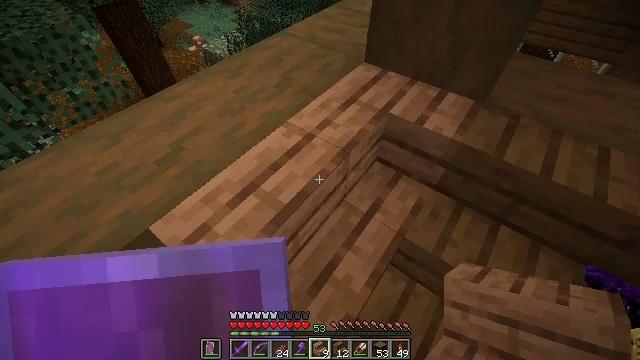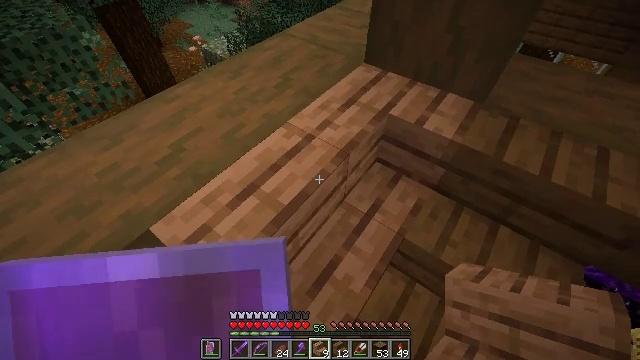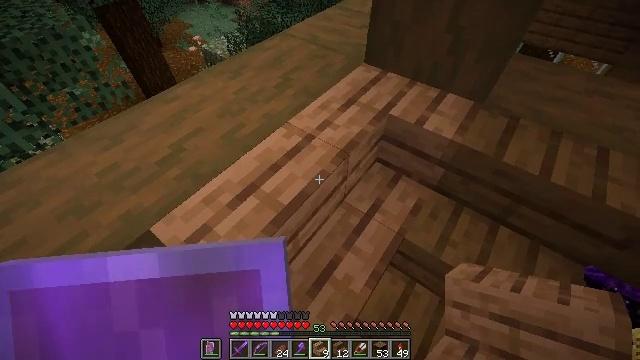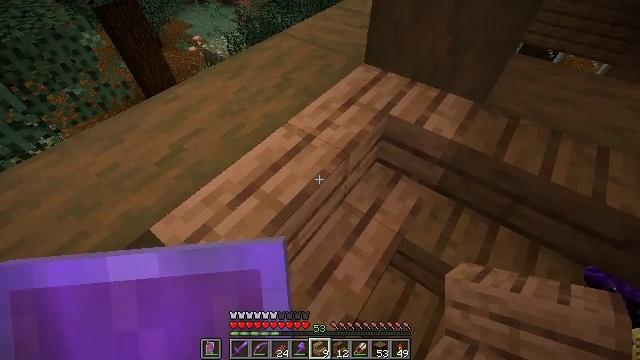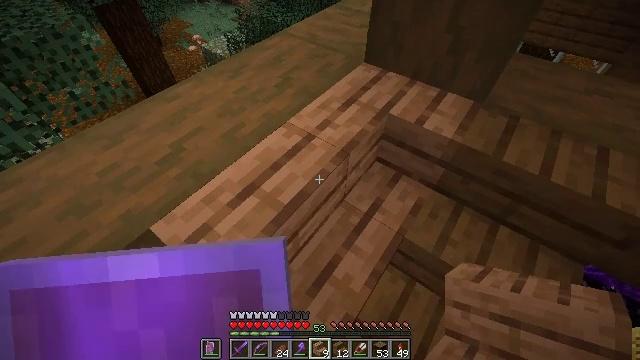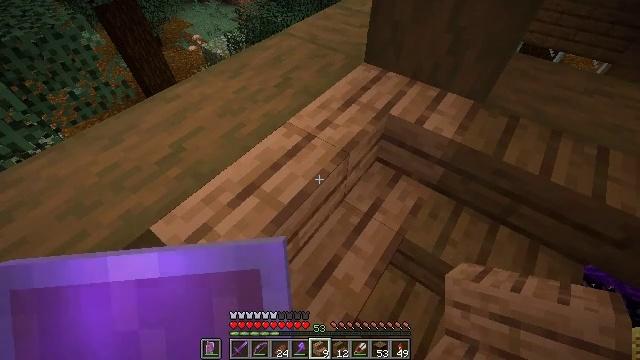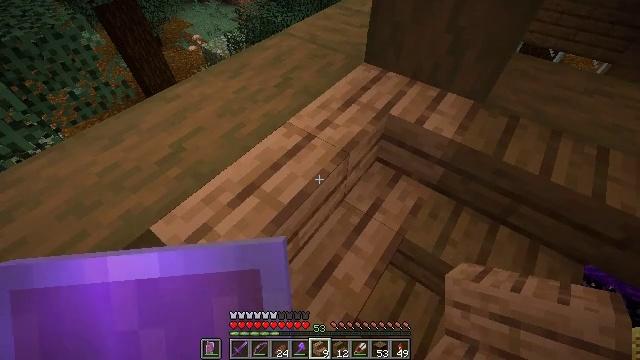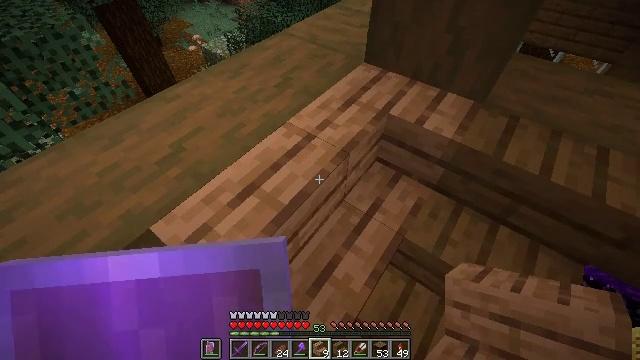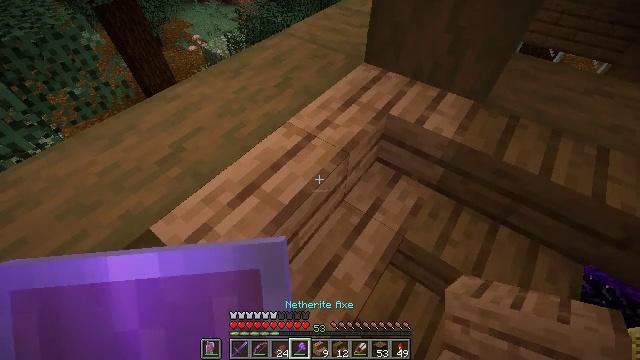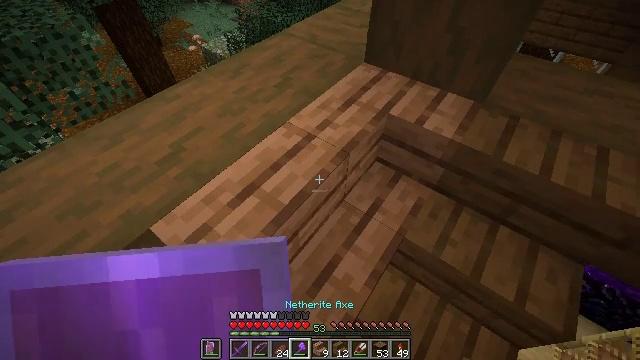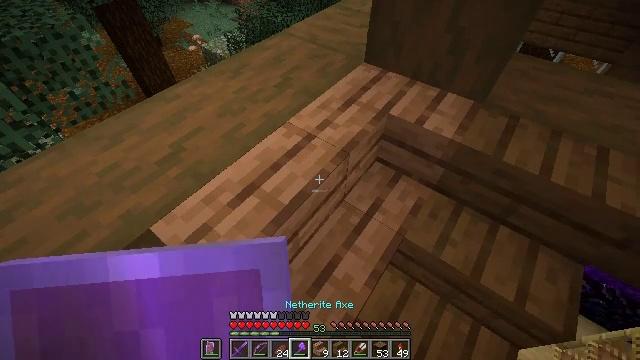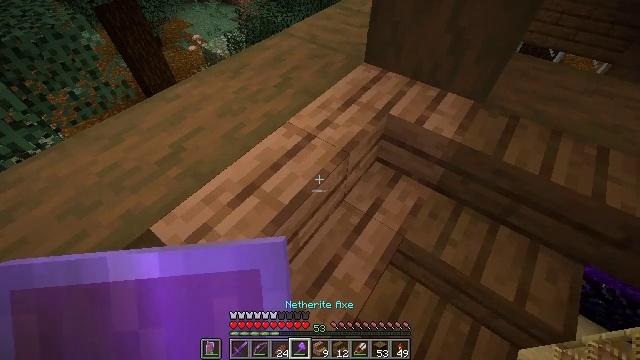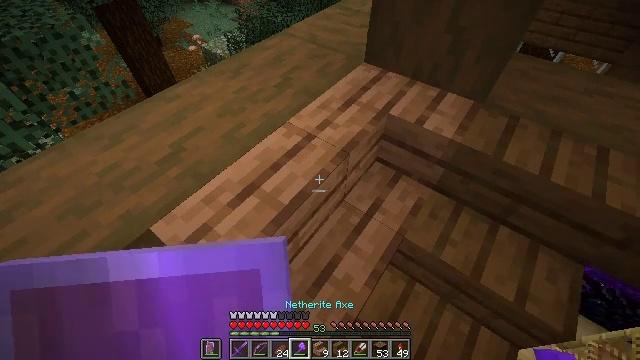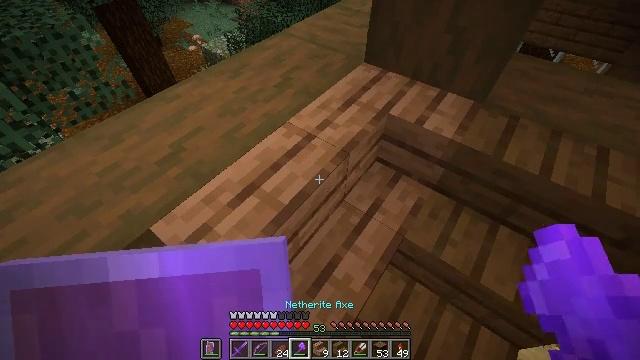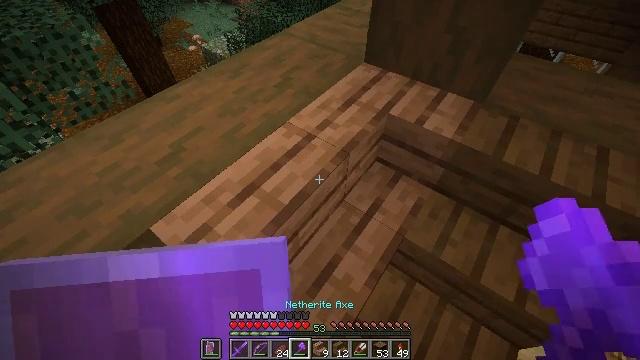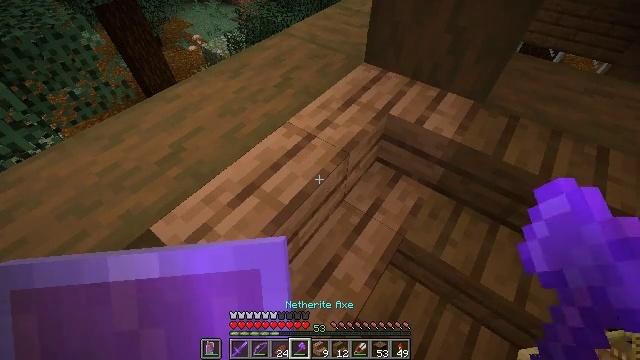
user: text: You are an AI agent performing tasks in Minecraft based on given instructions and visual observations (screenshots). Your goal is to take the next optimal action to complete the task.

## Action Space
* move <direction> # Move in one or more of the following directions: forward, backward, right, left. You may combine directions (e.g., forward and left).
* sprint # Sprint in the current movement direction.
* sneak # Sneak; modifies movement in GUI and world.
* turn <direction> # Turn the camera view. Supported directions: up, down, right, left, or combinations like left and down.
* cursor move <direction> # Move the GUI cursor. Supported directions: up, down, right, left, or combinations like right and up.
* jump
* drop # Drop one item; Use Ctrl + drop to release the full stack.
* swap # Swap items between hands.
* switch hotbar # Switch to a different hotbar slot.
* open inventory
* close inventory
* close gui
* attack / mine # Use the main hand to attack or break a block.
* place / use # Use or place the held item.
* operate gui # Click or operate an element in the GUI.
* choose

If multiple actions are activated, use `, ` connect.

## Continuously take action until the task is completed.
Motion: motion action
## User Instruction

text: Gather the jungle stairs to use elsewhere.
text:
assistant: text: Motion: no_op
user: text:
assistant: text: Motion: no_op
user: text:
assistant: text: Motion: no_op
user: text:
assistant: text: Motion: no_op
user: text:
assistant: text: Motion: no_op
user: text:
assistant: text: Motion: no_op
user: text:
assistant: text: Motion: no_op
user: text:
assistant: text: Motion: no_op
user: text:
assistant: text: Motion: no_op
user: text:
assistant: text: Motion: no_op
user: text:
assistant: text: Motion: no_op
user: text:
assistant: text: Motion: no_op
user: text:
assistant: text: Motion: no_op
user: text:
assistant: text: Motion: no_op
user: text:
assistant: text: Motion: no_op
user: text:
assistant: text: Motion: no_op
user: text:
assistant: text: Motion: no_op
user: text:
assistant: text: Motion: attack / mine
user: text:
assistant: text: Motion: attack / mine
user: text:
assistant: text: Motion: attack / mine
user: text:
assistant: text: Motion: attack / mine
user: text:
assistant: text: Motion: attack / mine
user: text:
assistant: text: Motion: attack / mine
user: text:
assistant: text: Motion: no_op
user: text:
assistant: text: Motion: no_op
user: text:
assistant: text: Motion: turn right
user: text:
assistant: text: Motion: turn right and up
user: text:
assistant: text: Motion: turn right and up
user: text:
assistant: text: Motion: turn right and up
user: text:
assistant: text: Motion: turn right and up